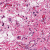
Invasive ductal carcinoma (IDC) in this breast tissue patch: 0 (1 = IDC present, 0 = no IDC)